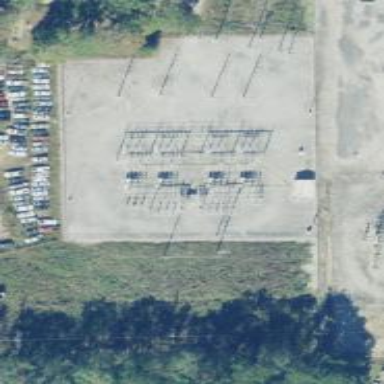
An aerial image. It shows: Switch used for power control.